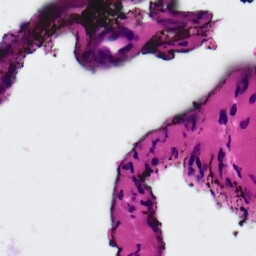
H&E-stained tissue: Ovarian